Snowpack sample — Buffalo Mountain, Silverthorne, Colorado, USA (2/22/26, 2:02 PM MST)
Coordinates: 39.622, -106.113
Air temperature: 33 °F
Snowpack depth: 63 cm
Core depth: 10 cm
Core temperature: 30.2 °F
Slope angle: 11°, slope face: 116°
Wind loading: low
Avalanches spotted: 0
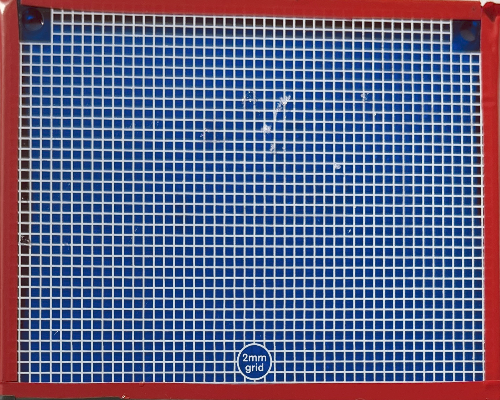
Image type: profile
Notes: In a firebreak similar to site 1, minimal wind loading with no spotted avalanches (not many faces in view though)